Aerial crown-view tile of a tropical tree (Barro Colorado Island, Panama), acquired 20241112:
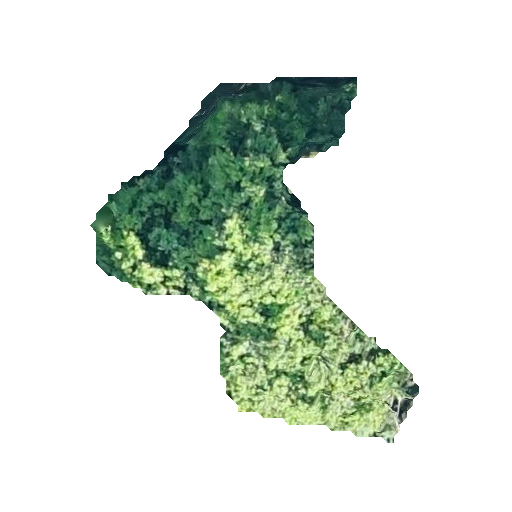
Species: Celtis schippii
GBIF accepted scientific name: Celtis schippii
Crown area: 91.34 m²